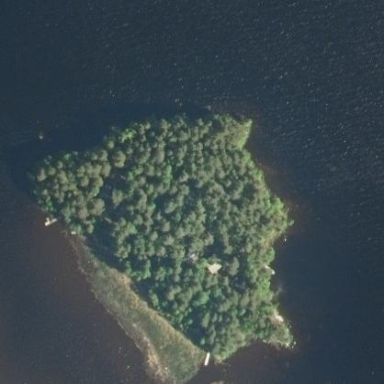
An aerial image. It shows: Island covered with woodland.